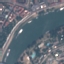
Label: River